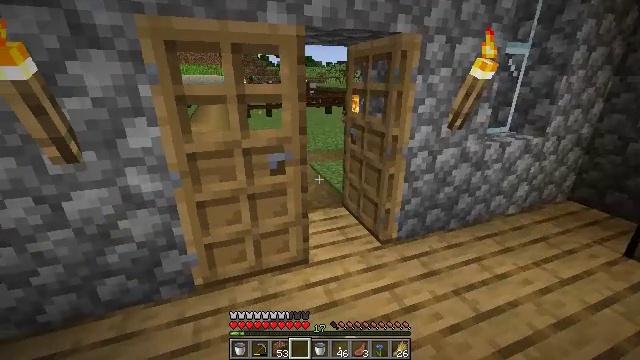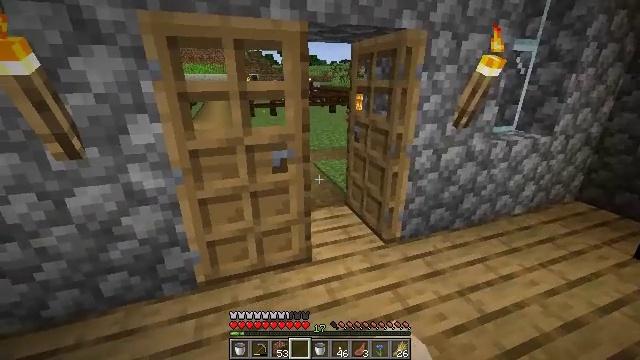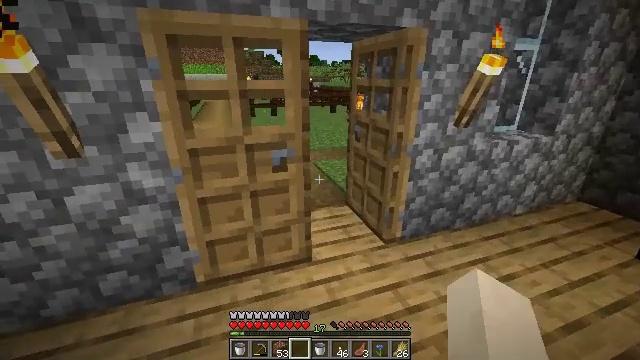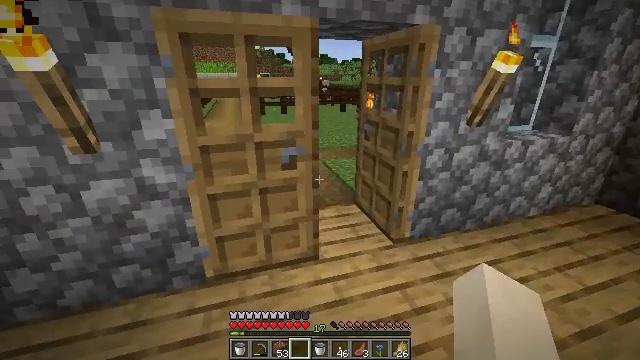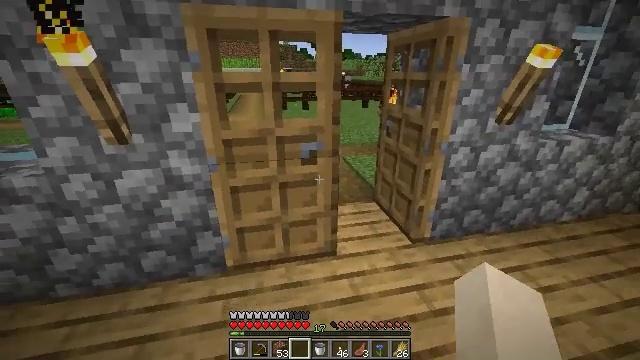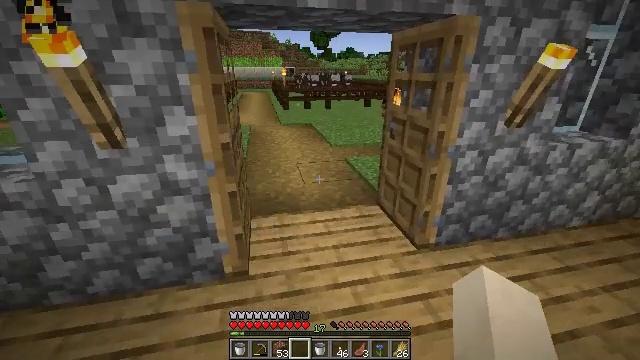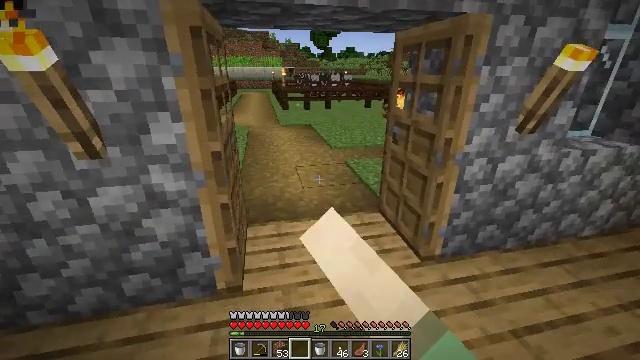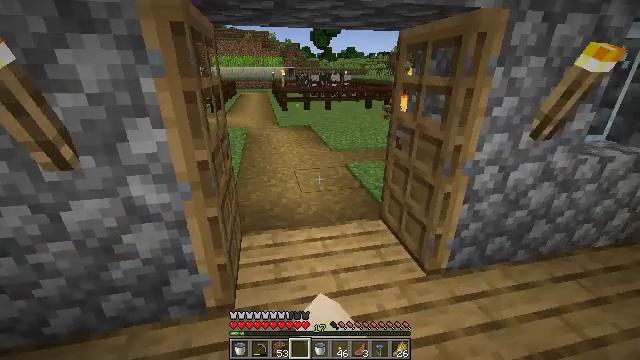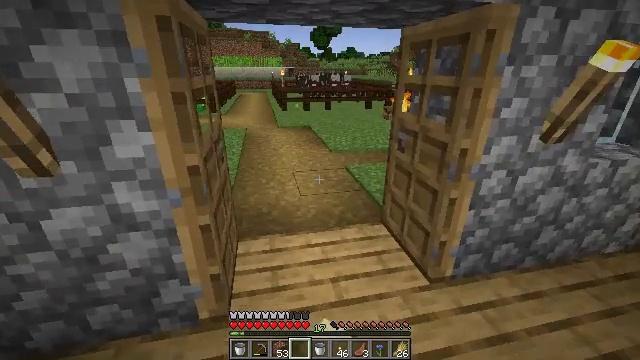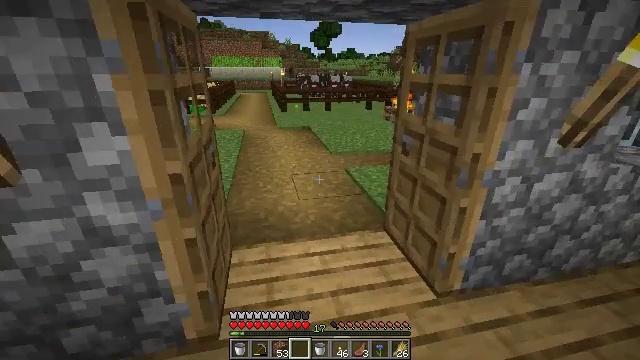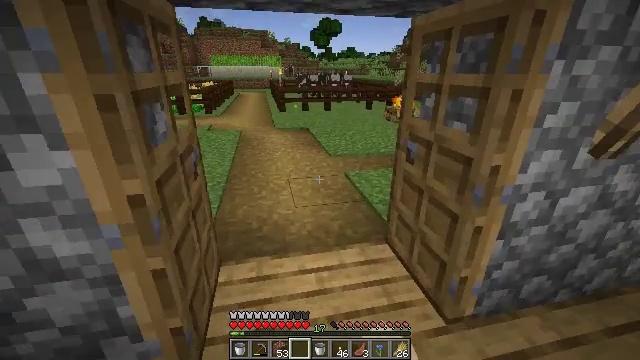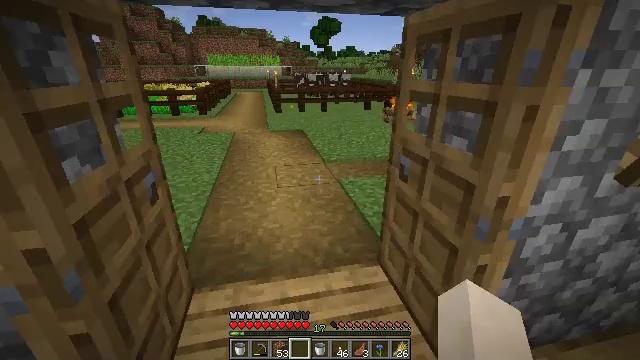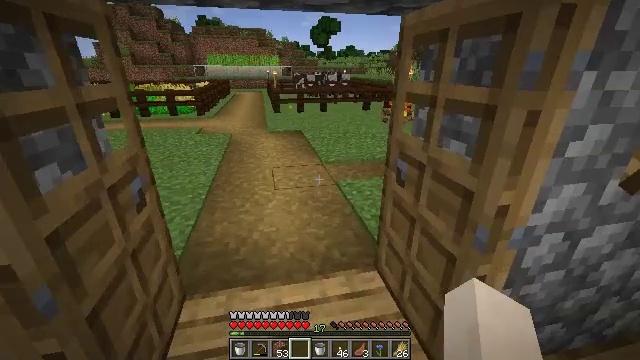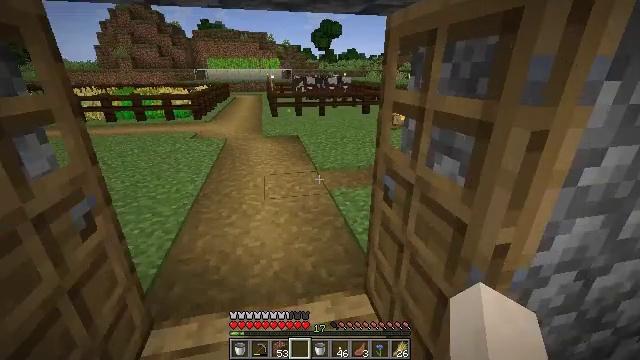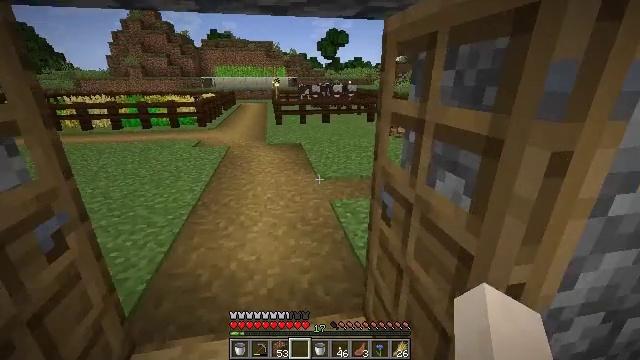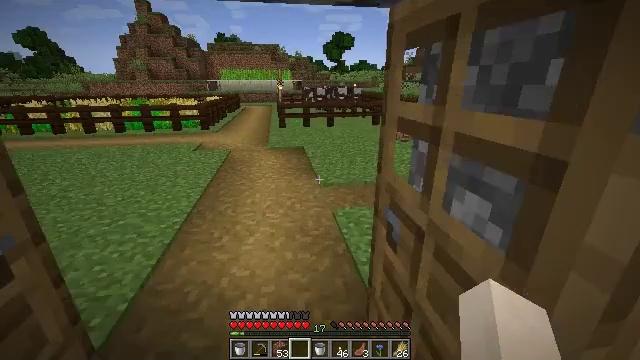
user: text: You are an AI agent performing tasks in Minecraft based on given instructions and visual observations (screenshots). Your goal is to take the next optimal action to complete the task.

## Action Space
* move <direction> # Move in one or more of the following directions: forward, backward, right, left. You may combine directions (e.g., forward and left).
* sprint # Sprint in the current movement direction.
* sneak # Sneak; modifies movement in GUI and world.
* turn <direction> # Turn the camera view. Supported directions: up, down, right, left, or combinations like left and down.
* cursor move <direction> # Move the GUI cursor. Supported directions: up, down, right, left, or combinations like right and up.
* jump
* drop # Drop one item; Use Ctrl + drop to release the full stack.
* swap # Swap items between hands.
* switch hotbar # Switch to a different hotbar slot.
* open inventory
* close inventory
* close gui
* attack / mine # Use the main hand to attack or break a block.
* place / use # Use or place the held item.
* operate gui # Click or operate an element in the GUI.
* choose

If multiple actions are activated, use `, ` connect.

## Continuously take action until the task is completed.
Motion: motion action
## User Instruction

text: Collect oxeye daisy from the ground.
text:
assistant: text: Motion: no_op
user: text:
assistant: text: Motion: no_op
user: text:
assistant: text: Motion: turn left
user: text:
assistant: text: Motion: turn left
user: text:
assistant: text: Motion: move forward, use / place
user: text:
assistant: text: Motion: move forward, use / place
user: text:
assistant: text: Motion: move forward, use / place
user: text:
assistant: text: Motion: move forward, use / place
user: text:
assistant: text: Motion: move forward
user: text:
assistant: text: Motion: move forward and move right
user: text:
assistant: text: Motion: move forward and move right
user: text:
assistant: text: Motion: move forward and move right
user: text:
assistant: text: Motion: move forward and move right
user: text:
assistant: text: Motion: move forward, turn left and up
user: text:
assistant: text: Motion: move forward, turn left
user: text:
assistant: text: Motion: move forward
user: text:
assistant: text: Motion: move forward
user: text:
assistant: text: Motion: move forward
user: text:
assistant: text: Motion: move forward
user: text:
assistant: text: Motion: move forward
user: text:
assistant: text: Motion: move forward
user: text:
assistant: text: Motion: turn right
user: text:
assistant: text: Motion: turn right
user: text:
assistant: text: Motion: move left, turn right
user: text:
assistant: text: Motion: move back and move left, turn right
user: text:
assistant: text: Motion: move back and move left, turn right
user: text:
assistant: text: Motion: move back and move left, turn right
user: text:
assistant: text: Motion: move back, turn right
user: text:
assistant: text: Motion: move back, turn right
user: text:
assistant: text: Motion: turn right